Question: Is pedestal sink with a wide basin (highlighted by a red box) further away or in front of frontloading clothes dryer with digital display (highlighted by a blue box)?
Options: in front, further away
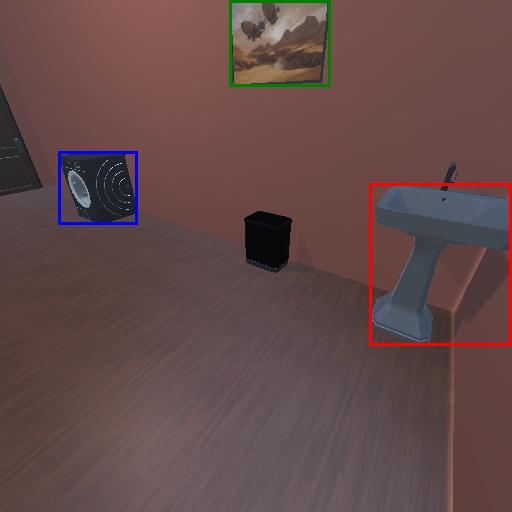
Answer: in front